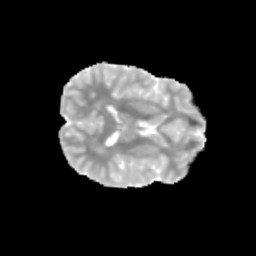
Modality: MD
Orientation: axial
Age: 13
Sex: male
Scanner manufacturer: siemens
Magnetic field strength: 3 T
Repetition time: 3.8 s
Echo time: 0.07 s